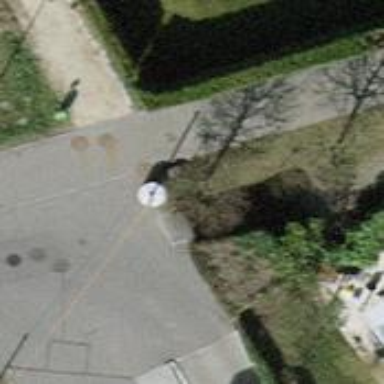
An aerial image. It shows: Bollard.